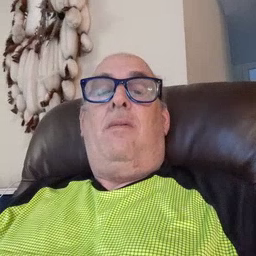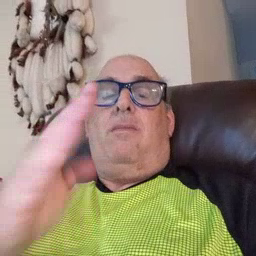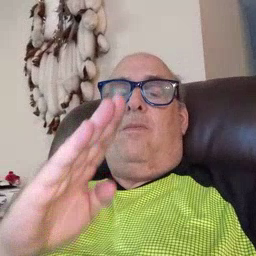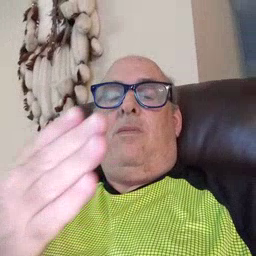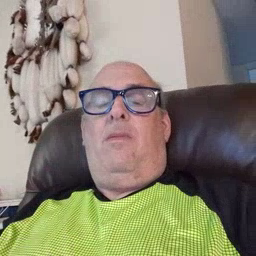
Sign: book